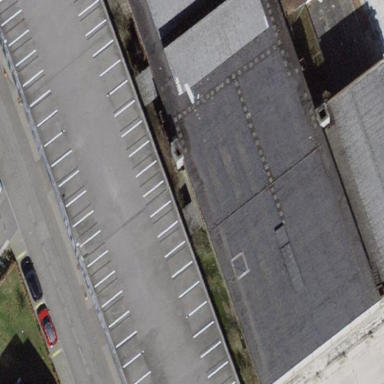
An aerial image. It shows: Parking building.